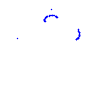
Particle: kaon